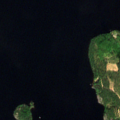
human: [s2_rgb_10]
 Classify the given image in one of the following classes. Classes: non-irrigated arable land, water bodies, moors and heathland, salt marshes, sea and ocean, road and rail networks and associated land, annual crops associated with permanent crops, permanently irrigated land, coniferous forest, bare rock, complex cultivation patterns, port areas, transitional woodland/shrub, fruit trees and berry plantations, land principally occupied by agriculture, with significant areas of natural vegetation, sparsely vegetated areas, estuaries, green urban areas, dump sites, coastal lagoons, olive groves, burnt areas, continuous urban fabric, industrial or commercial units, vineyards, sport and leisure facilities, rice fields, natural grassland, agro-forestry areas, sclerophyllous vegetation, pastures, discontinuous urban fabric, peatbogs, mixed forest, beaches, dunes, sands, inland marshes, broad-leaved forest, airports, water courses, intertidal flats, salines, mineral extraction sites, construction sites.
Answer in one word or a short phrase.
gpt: coniferous forest, water bodies